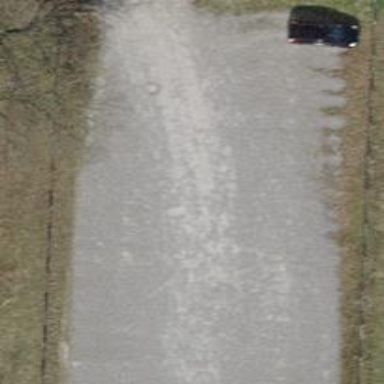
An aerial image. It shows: Parking aisle with pebblestone surface.